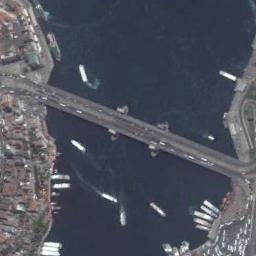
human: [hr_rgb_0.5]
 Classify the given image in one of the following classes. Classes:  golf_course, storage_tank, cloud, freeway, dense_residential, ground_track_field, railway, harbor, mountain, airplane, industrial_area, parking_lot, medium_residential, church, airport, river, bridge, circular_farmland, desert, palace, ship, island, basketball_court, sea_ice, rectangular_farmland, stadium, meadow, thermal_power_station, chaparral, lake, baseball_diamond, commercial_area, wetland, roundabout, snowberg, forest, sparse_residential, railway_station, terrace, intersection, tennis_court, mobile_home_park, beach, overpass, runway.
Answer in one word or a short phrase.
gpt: bridge